Question: I am using a DEVExpress combobox and have enabled type ahead (Auto search functioanlity). In combo box I am showing two things. First item is an image and second item is a value(id).
Mine problem is that the value border is getting outside to combo box while showing at UI at run time. I tried setting margin but its of no use. My application is having option to select theme and for some of the theme its getting hazy.
Any idea how to get rid of this ?
see the first one is looking fine however the below one is bit hazy if i change the theme.

I am using below code for the same.
'''
<dvEx:ComboBoxEdit.EditTemplate>
<ControlTemplate>
<StackPanel Orientation="Horizontal">
<Image Source="{Binding Path=(dxe:BaseEdit.OwnerEdit).SelectedItem.Image, RelativeSource={RelativeSource Self}}" Margin="8, 0, 4, 0"/>
<TextBox x:Name="PART_Editor" BorderBrush="Transparent"/>
</StackPanel>
</ControlTemplate>
</dvEx:ComboBoxEdit.EditTemplate>
<dvEx:ComboBoxEdit.ItemTemplate>
<DataTemplate DataType="{x:Type vm:DesignSelectViewModel}">
<StackPanel Orientation="Horizontal">
<Image Source="{Binding Image}" Margin="8, 0, 4, 0"/>
<TextBlock Text="{Binding Name}"/>
</StackPanel>
</DataTemplate>
</dvEx:ComboBoxEdit.ItemTemplate>
'''
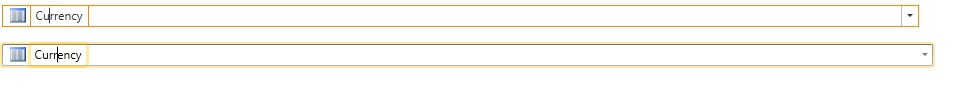
Answer: To accomplish your task I suggest you to override the 'TextBox.Template' as follows to make it theme-independent and remove it's focused state (border and background):
'''
<TextBox x:Name="PART_Editor">
<TextBox.Template>
<ControlTemplate TargetType="{x:Type TextBox}">
<Grid x:Name="Root" SnapsToDevicePixels="{TemplateBinding SnapsToDevicePixels}">
<ScrollViewer x:Name="PART_ContentHost" Margin="1" Padding="{TemplateBinding Padding}"/>
</Grid>
<ControlTemplate.Triggers>
<Trigger Property="IsReadOnly" Value="True">
<Setter Property="Opacity" TargetName="PART_ContentHost" Value="0.75"/>
</Trigger>
<Trigger Property="IsEnabled" Value="False">
<Setter Property="Opacity" TargetName="Root" Value="0.5"/>
</Trigger>
</ControlTemplate.Triggers>
</ControlTemplate>
</TextBox.Template>
</TextBox>
'''
Related MSDN article: <URL>